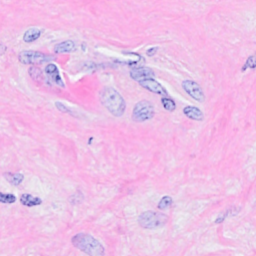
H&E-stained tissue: Breast